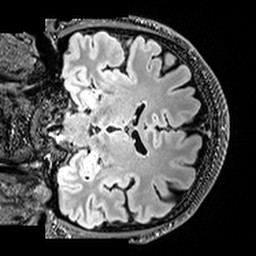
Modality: T2w
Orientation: coronal
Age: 35
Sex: male
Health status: healthy
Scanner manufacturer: siemens
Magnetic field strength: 3 T
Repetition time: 5 s
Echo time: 0.397 s